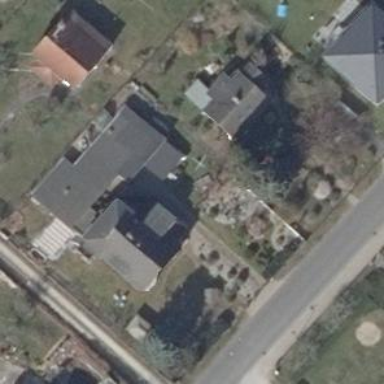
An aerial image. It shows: Flat-roofed bungalow.